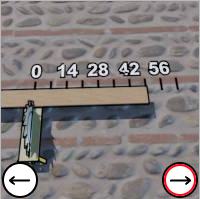
Task: length
Answer: 49
First scale value: 14.0